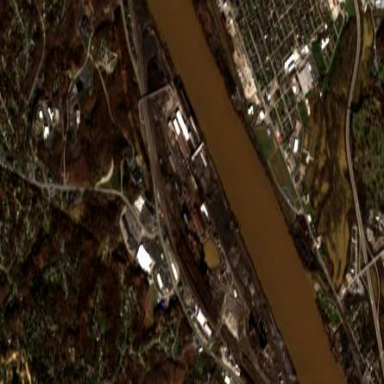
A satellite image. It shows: Industrial area.